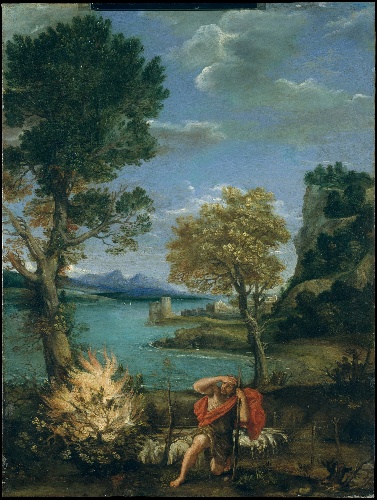
Title: Landscape with Moses and the Burning Bush
Artist: Domenichino (Domenico Zampieri)
Artist bio: Italian, Bologna 1581–1641 Naples
Date: 1610–16
Object type: Painting
Classification: Paintings
Medium: Oil on copper
Dimensions: 17 3/4 x 13 3/8 in. (45.1 x 34 cm)
Department: European Paintings
Credit line: Gift of Mr. and Mrs. Charles Wrightsman, 1976
Accession year: 1976
Repository: Metropolitan Museum of Art, New York, NY
Tags: Sheep|Fire|Landscapes|Moses